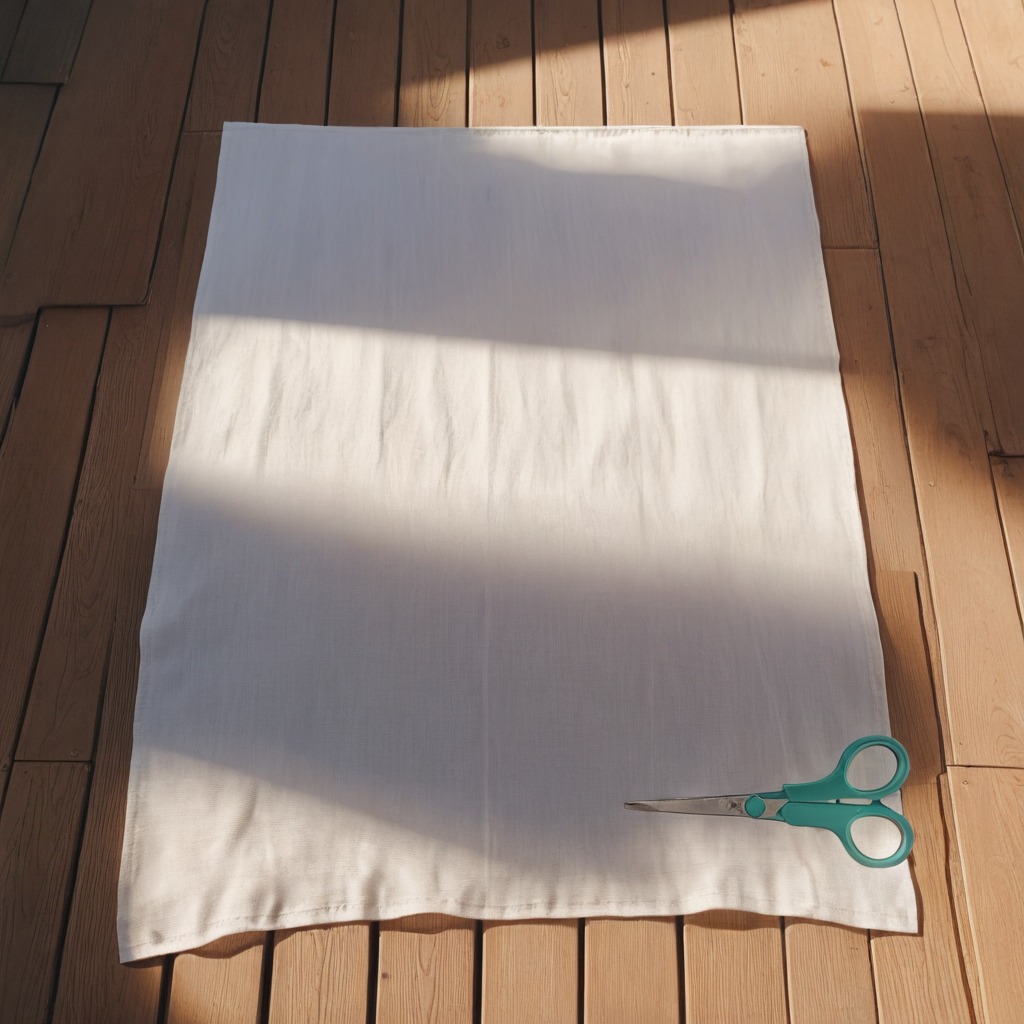
A scissor lies on the wooden table in the outdoor workshop.